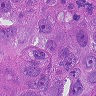
Metastatic tissue present: yes